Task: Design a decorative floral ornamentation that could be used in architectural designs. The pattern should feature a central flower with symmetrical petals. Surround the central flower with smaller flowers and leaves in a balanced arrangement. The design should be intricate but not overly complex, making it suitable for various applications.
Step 239:
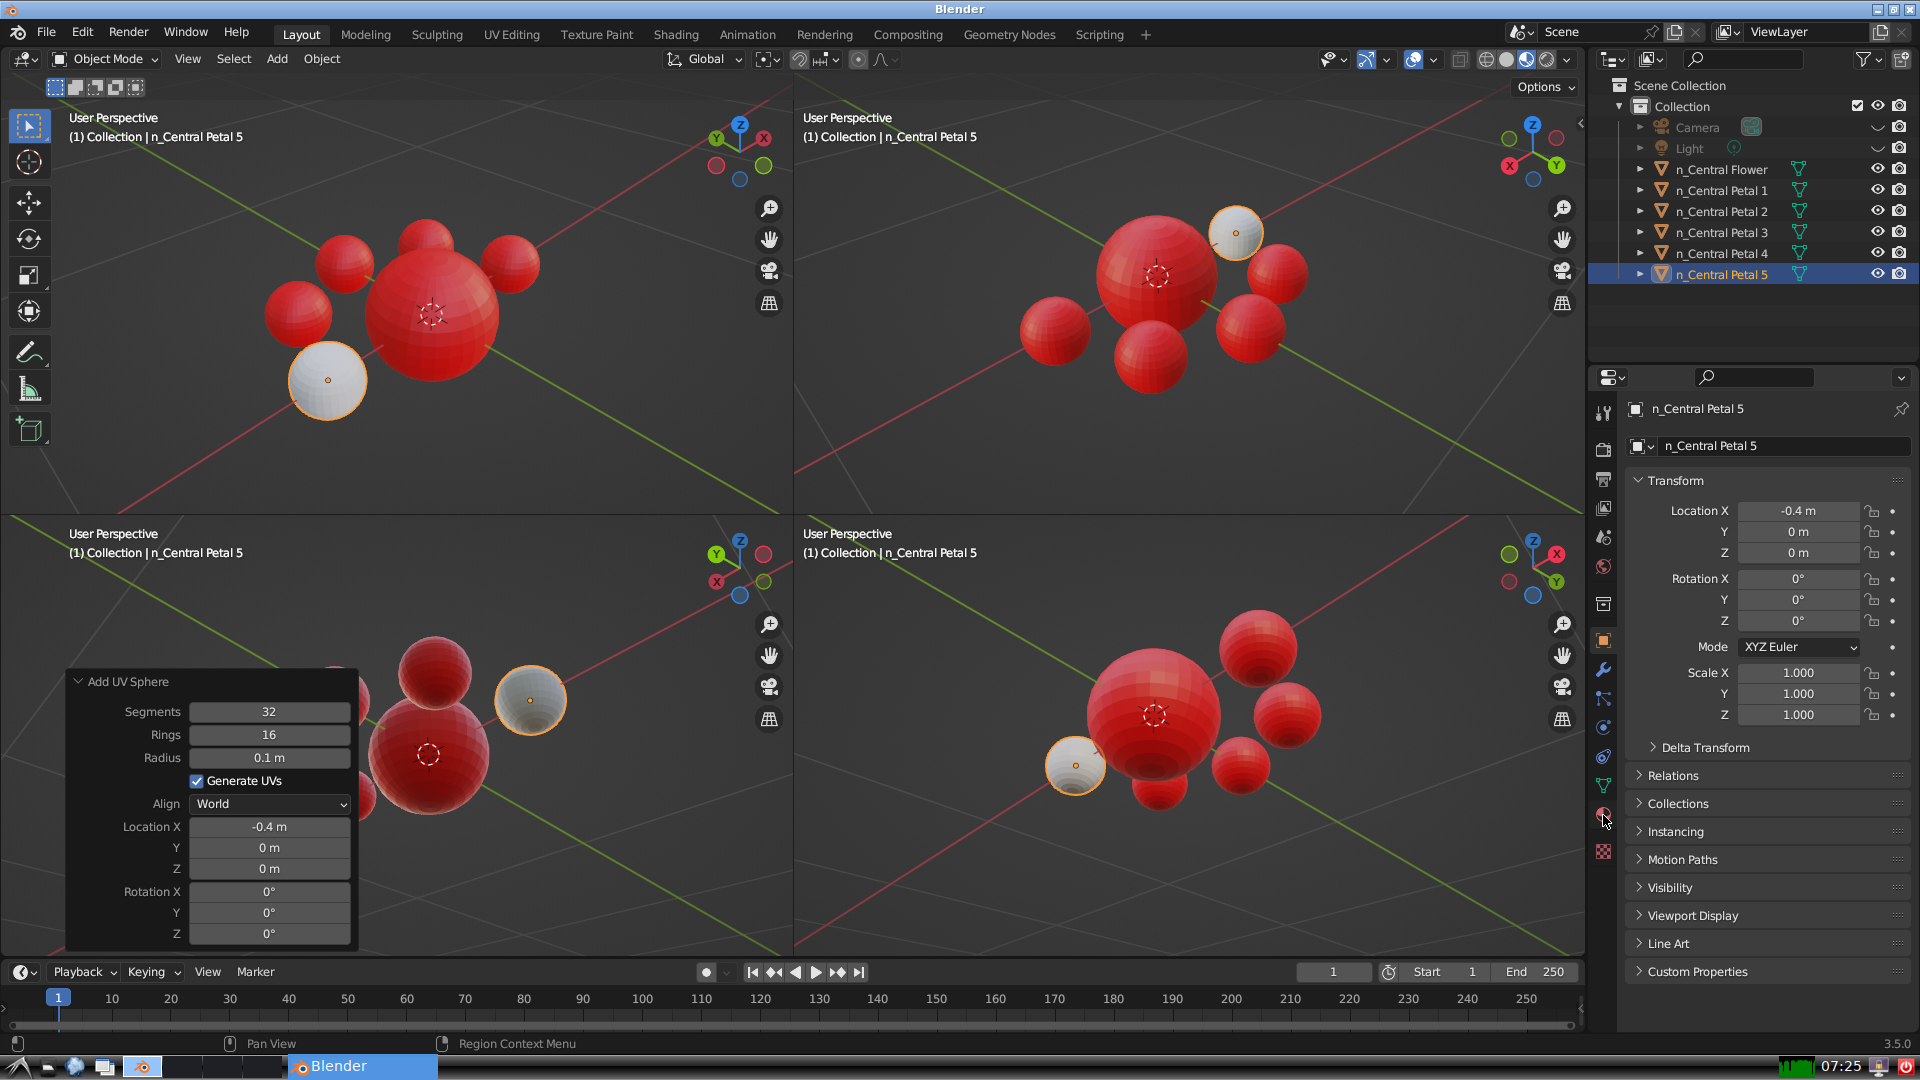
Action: click: no